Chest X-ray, PA view. Patient: 51 years old, sex M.
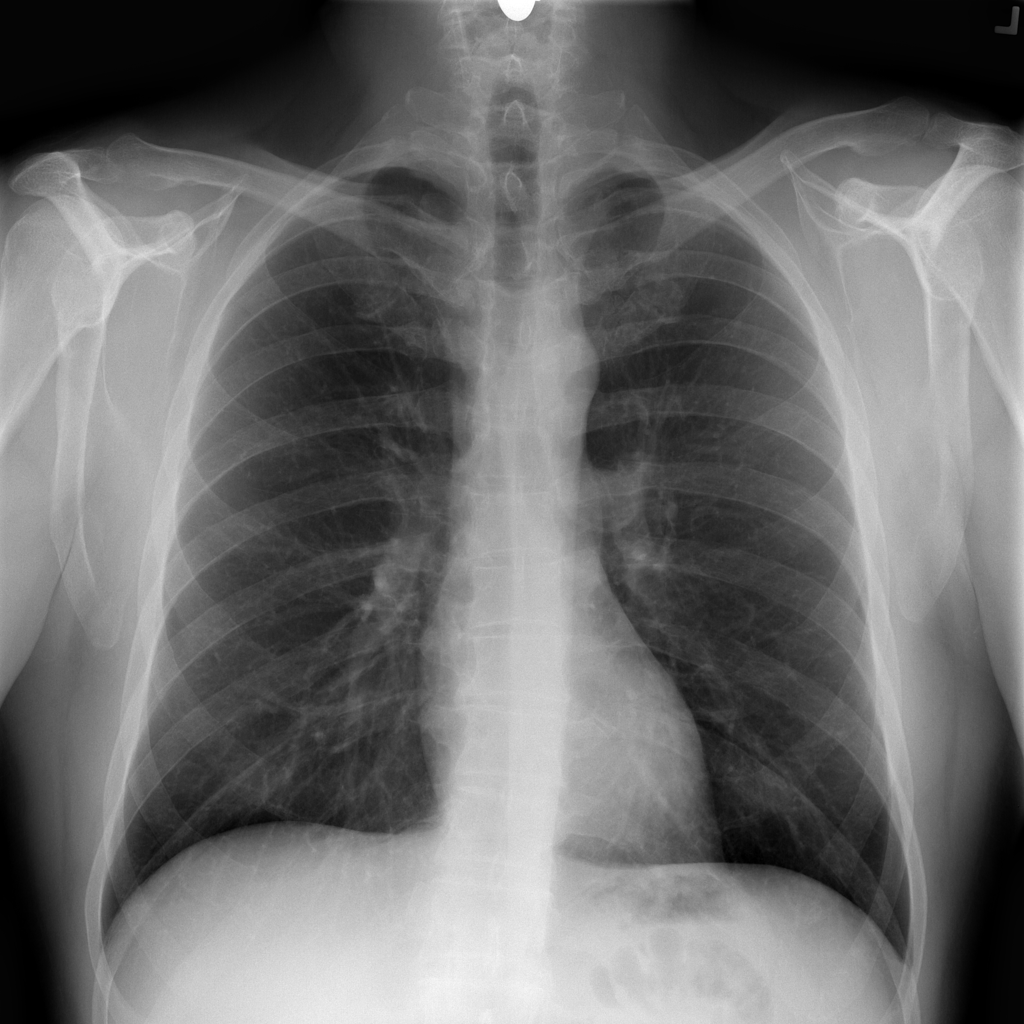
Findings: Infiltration